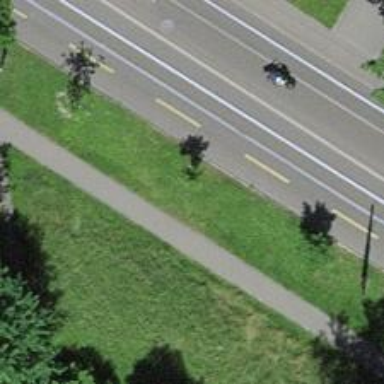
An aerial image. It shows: Tree-lined avenue.